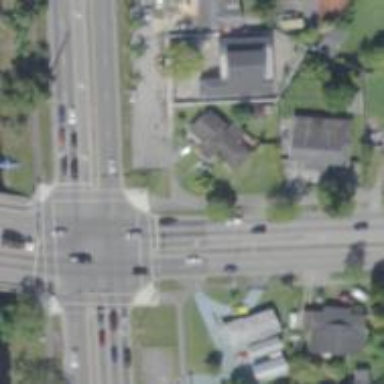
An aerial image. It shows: Uncontrolled road crossing with markings in the form of lines.